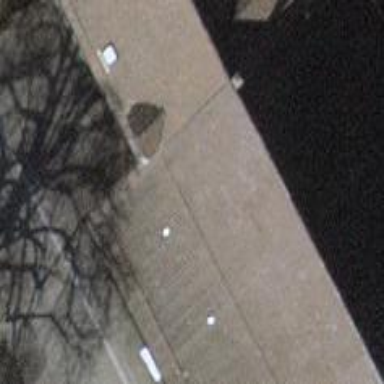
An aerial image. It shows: Detached building.